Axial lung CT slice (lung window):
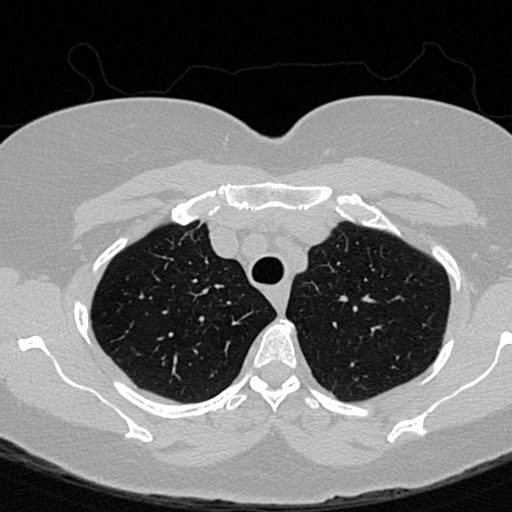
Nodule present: no